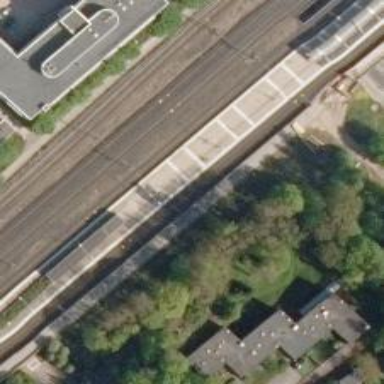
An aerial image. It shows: Platform for public transport at railway station. The surface is made of paving stones.